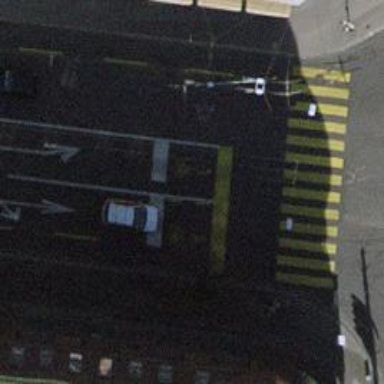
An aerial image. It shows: Road crossing with traffic signals.